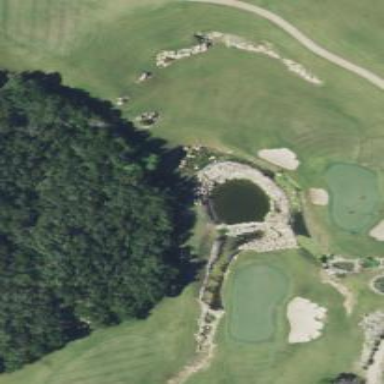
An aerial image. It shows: Water hazard in golf course. The hazard is natural water feature.